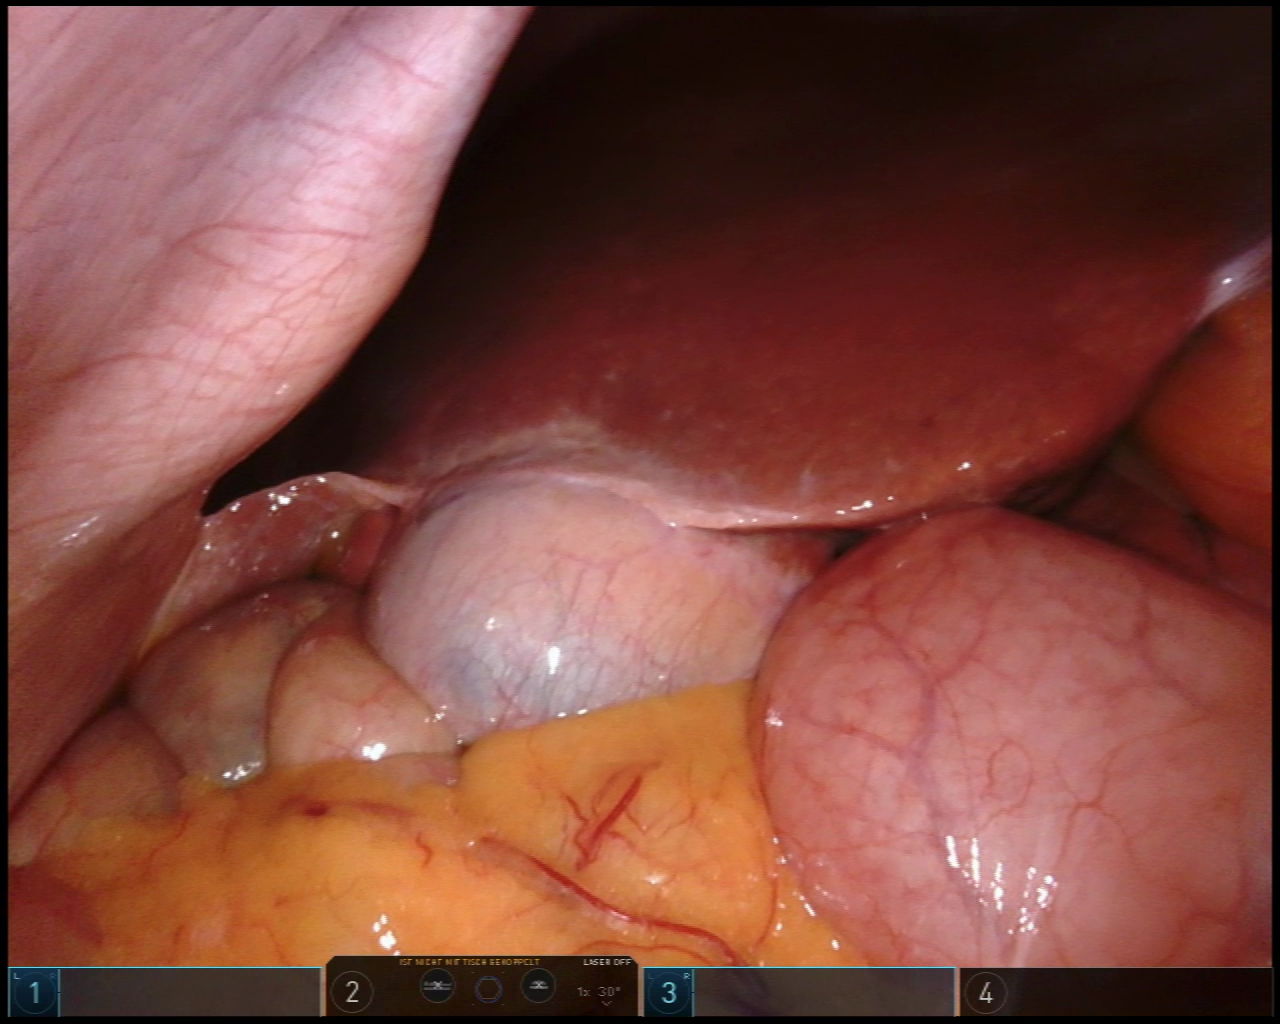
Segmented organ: liver
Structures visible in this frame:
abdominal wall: yes
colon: no
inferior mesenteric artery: no
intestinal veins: no
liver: yes
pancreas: no
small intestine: no
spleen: no
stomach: yes
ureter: no
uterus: no
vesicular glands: no